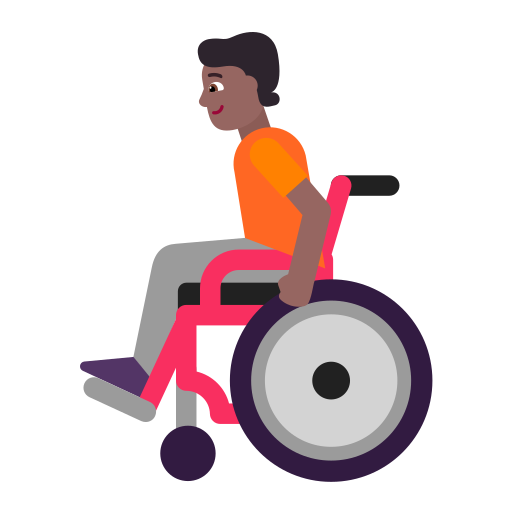
person in manual wheelchair flat  dark